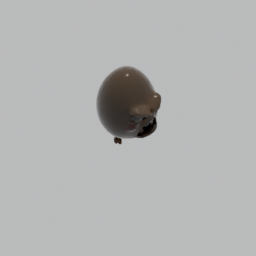
Label: decoration